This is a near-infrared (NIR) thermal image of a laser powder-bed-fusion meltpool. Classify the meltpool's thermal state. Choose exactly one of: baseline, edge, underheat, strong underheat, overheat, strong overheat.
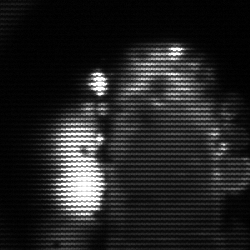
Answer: strong underheat